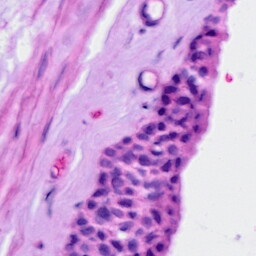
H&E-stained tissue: Ovarian